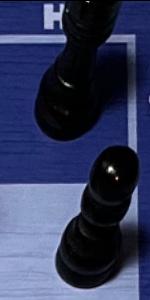
Label: Pawn_Black